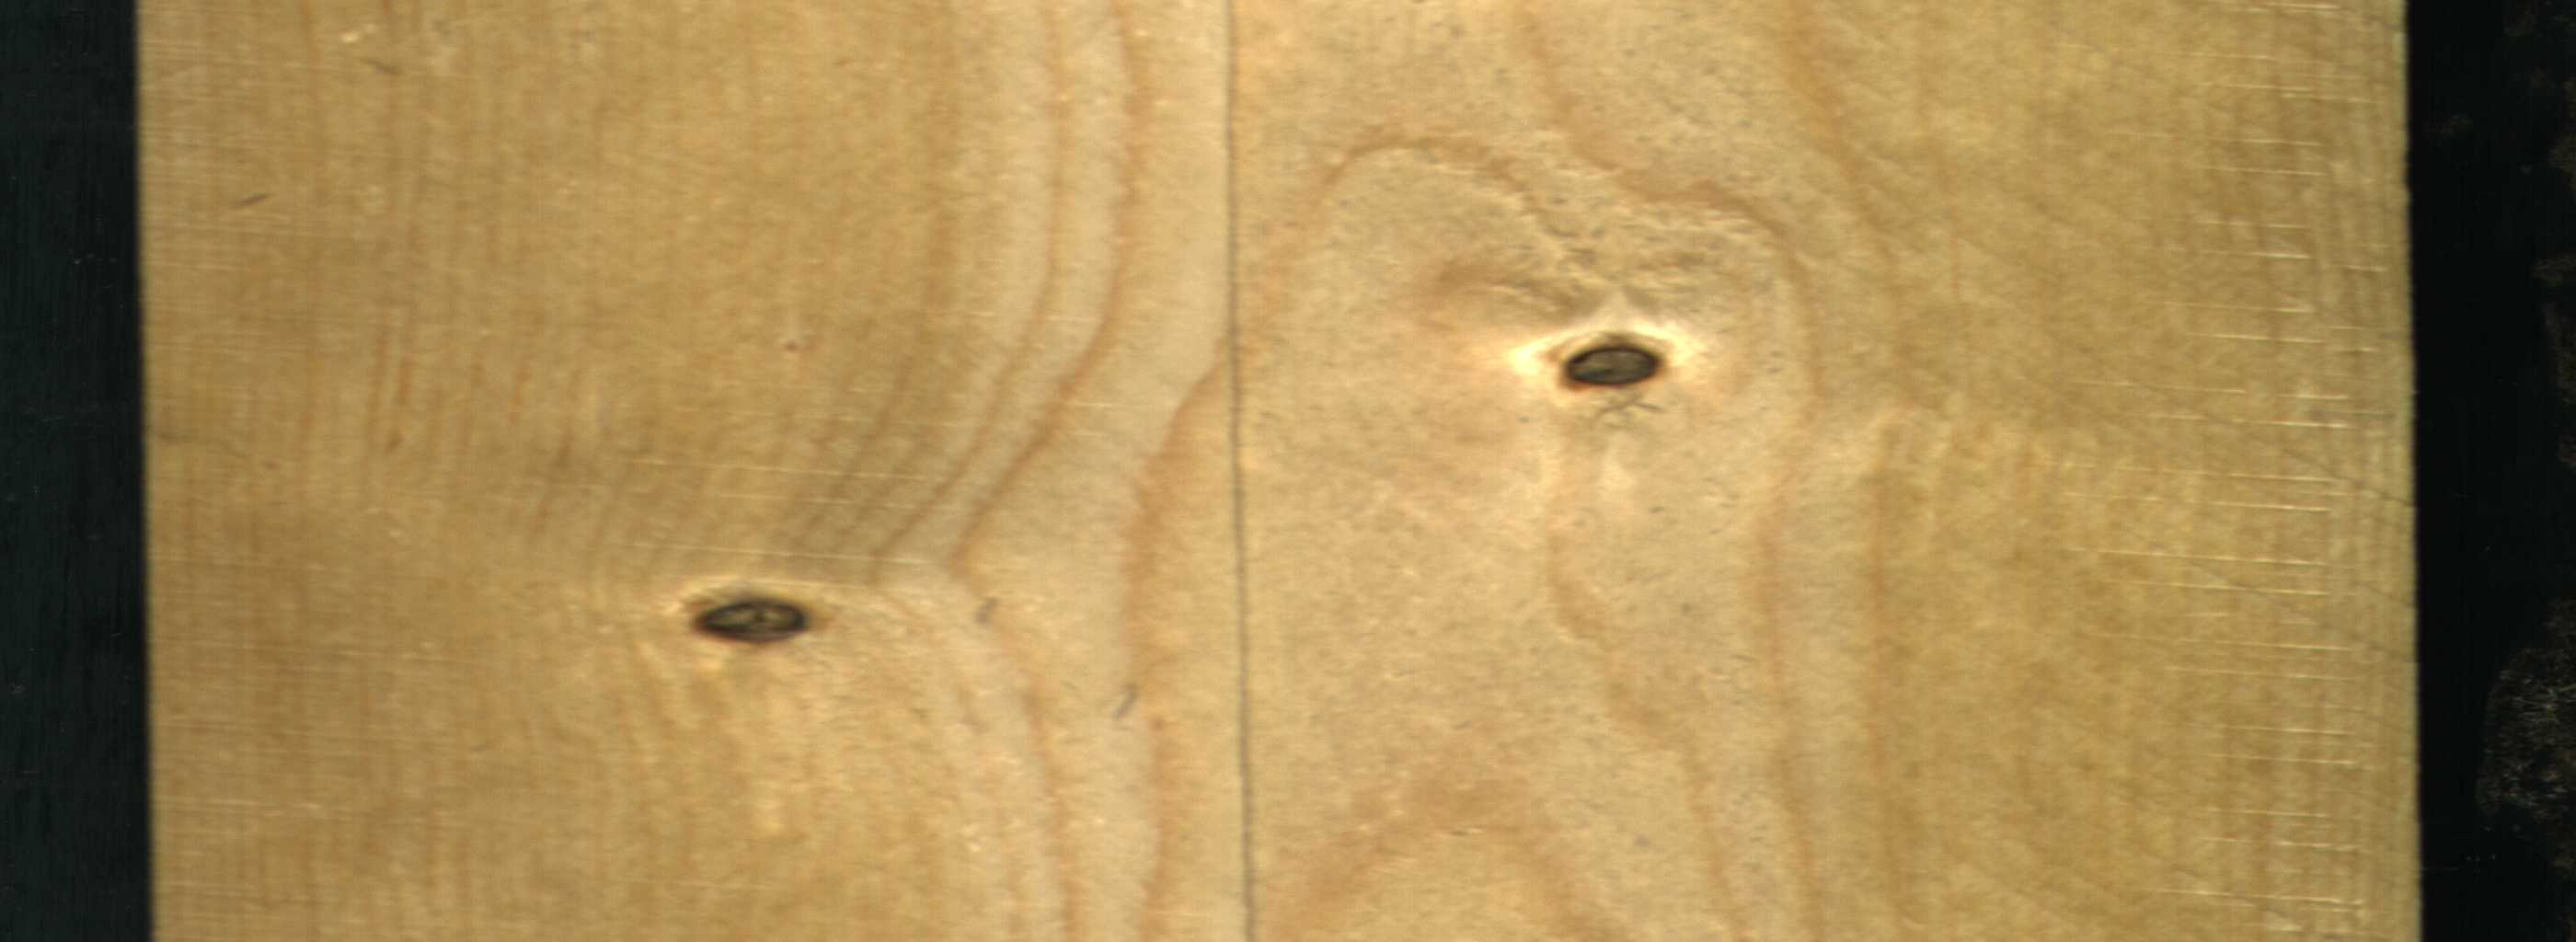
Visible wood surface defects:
Crack
Dead_Knot
Dead_Knot